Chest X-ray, PA view. Patient: 38 years old, sex F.
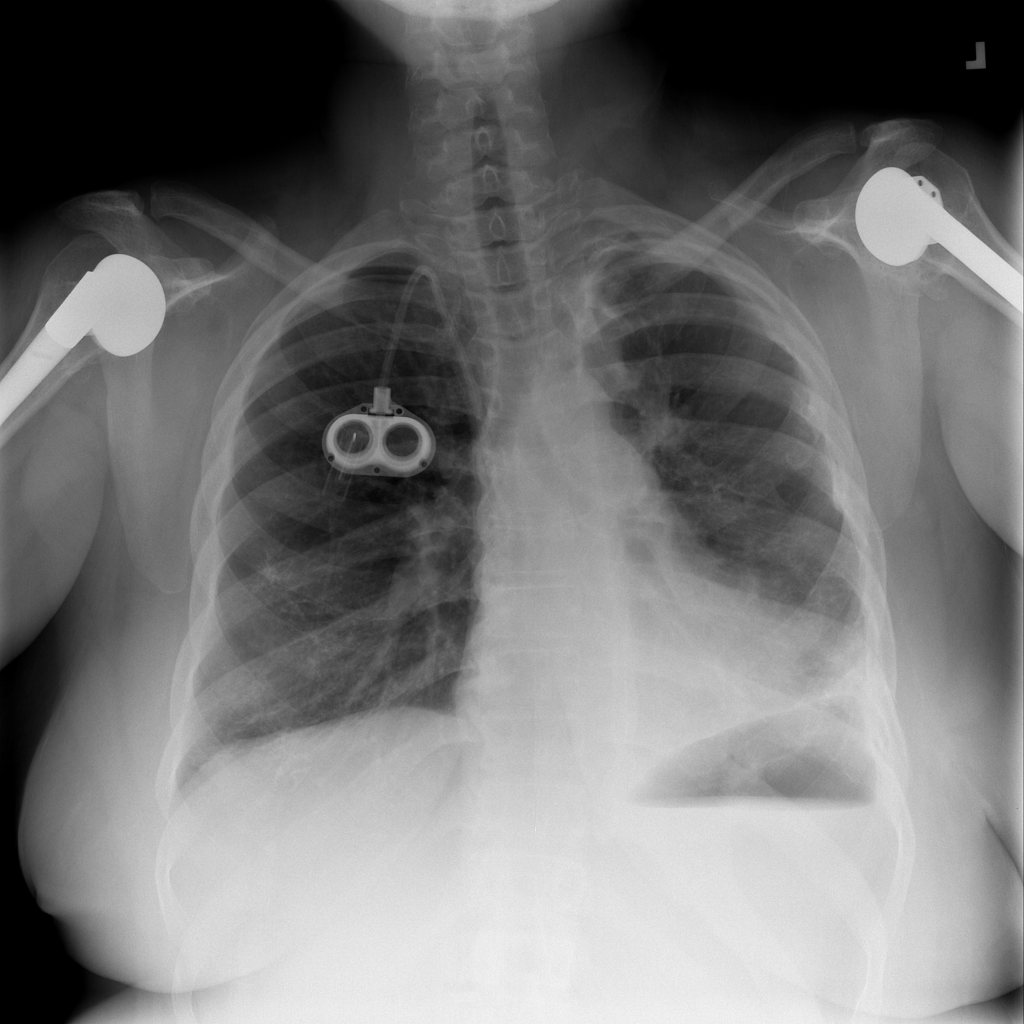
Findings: Infiltration, Pleural_Thickening